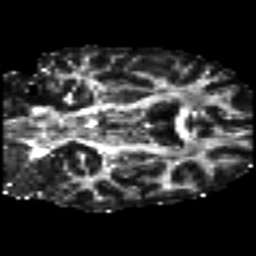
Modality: FA
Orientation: coronal
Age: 47
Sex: female
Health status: ill
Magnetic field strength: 3 T
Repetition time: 8.4 s
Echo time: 0.0926 s